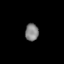
Tissue: skin
Cell type: Epithelial cells
Senescence score: 0.719
Nuclear area (px): 223
Mean DAPI intensity: 132.556